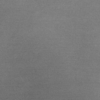
Label: dusty